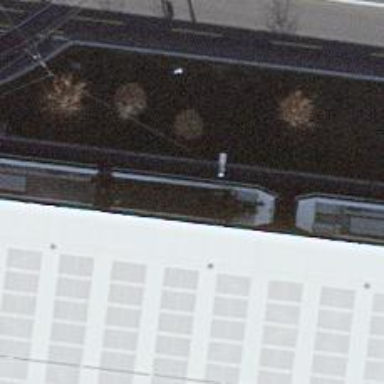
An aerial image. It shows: Tram stop with public transport stop position.